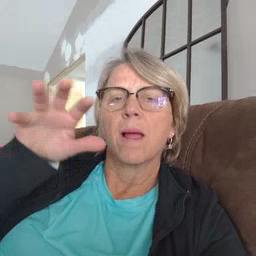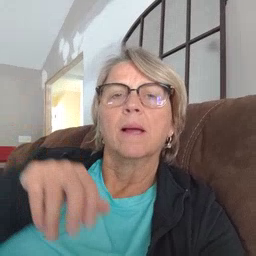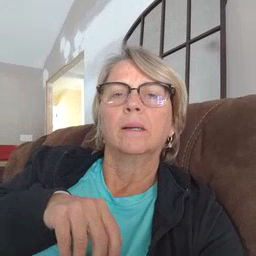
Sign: rain